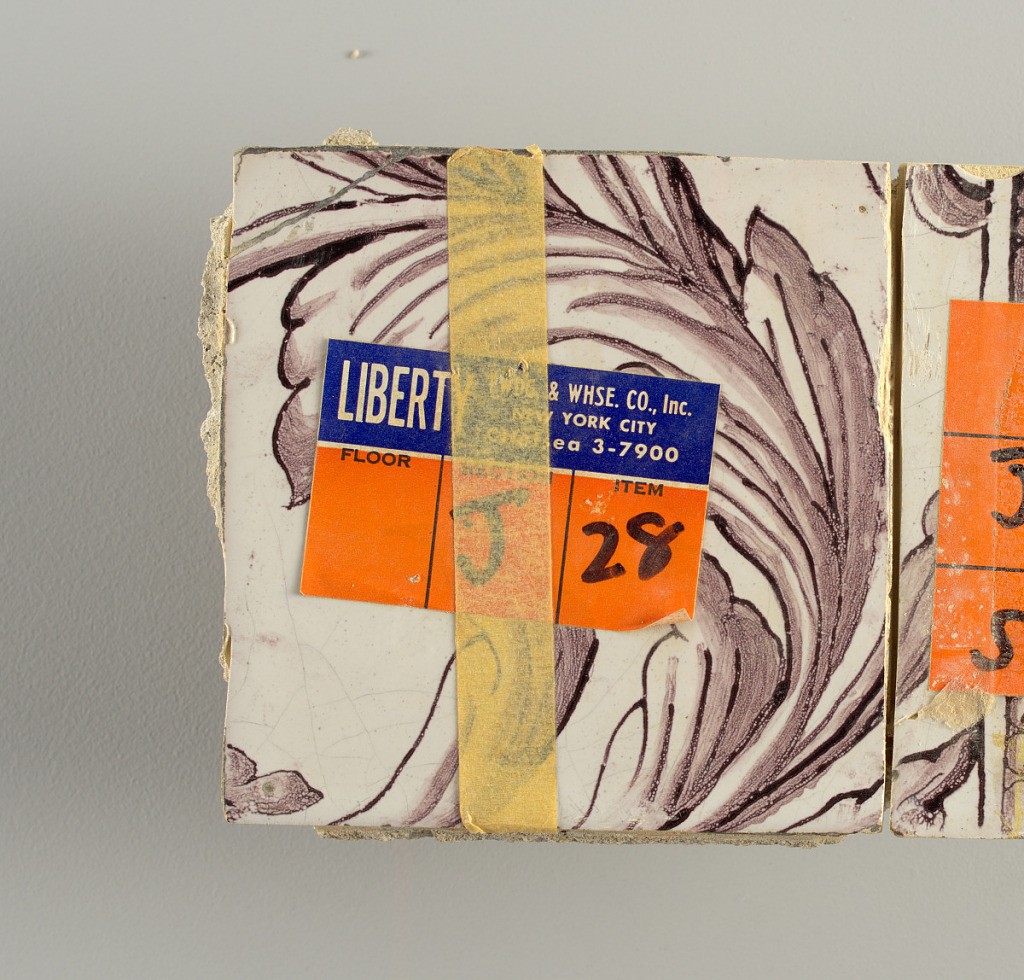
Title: Wall facing
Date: ca. 1725
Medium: tin-glazed earthenware, underglaze
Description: Two vertical rectangles, twenty-three tiles high.  A) Nine tiles wide at top; seven tiles wide at bottom.  B) Ten and one-half tiles wide.

Arabesque design of foliage.  A) with centered figure of Justice under a canopy.  B) with centered urn.